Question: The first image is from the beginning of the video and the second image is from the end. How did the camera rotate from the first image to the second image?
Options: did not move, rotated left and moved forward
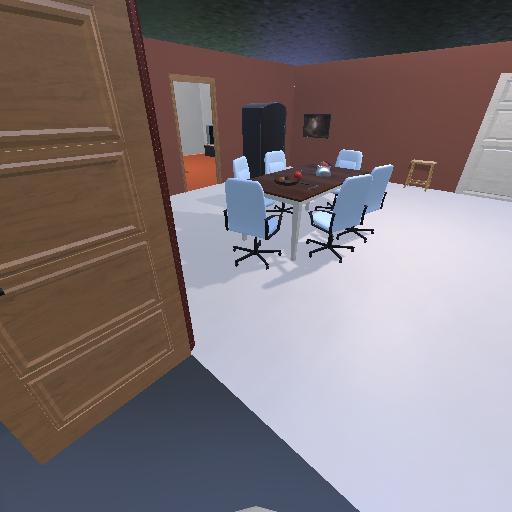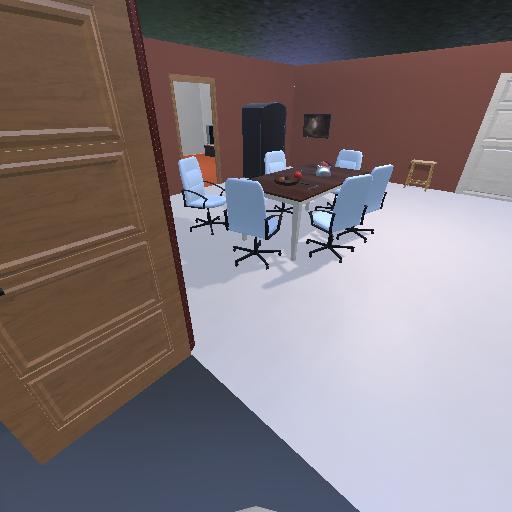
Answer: did not move